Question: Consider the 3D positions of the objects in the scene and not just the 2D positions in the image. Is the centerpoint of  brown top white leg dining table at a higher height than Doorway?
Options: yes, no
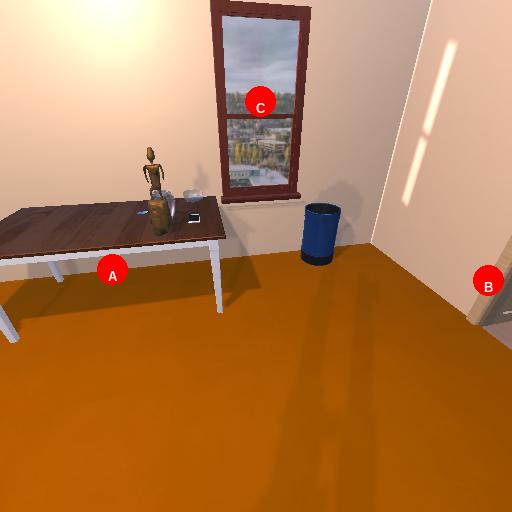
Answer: yes